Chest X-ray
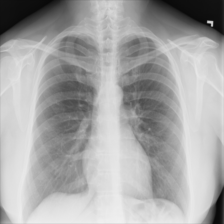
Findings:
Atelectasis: negative
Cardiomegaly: negative
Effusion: negative
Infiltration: negative
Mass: negative
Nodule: negative
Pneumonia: negative
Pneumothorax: negative
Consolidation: negative
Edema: negative
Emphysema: negative
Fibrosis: negative
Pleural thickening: negative
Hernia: negative